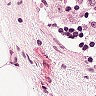
Metastatic tissue present: no